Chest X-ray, PA view. Patient: 45 years old, sex M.
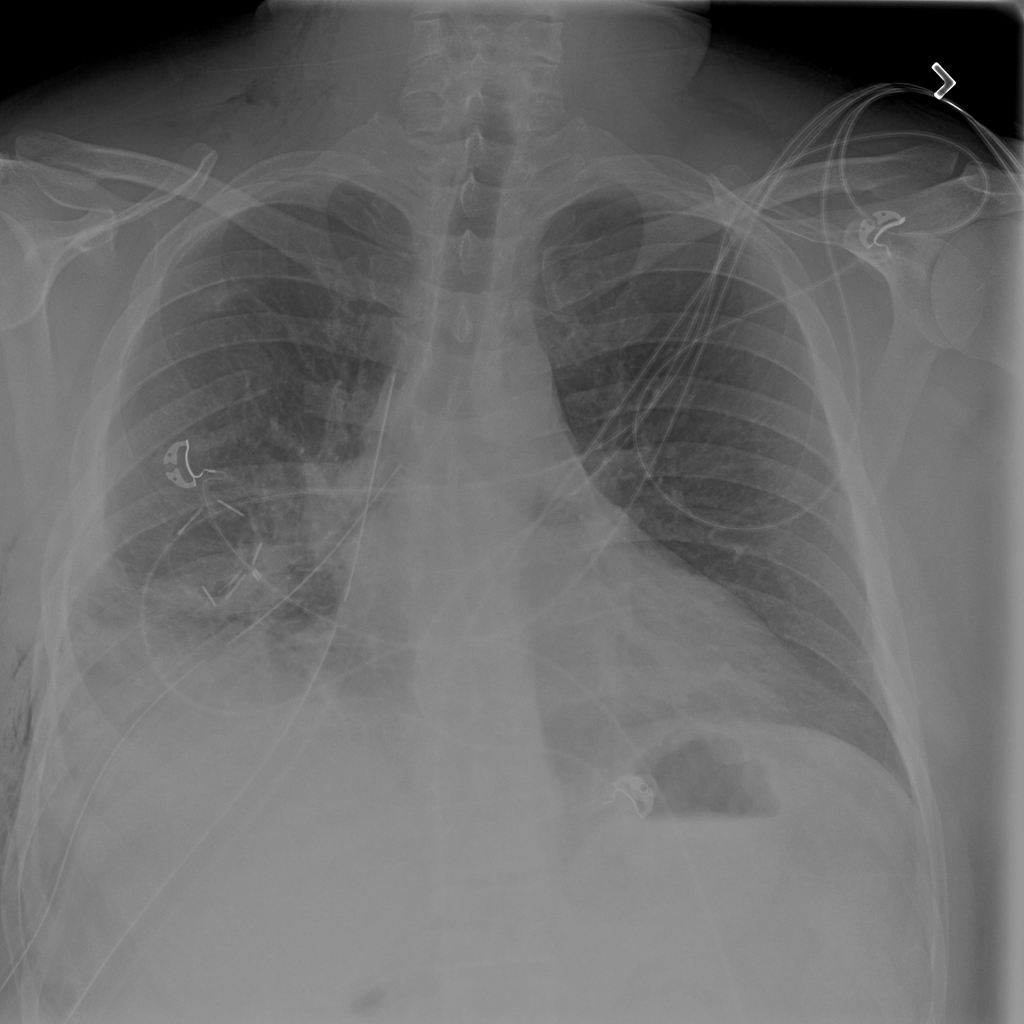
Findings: Effusion, Emphysema, Infiltration